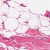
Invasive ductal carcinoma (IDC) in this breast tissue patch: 0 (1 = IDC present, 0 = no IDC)